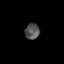
Tissue: prostate
Cell type: T cells
Senescence score: 0.3257
Nuclear area (px): 224
Mean DAPI intensity: 81.853